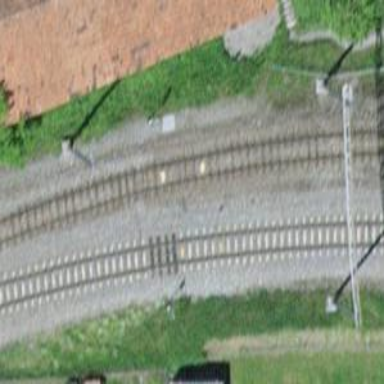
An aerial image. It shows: Railway signal.